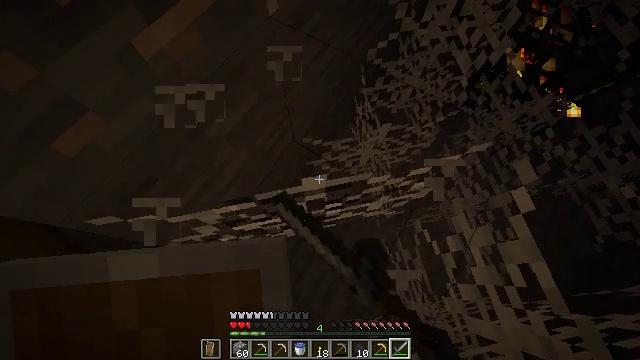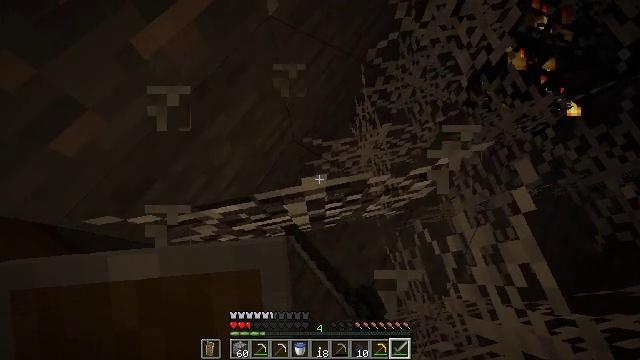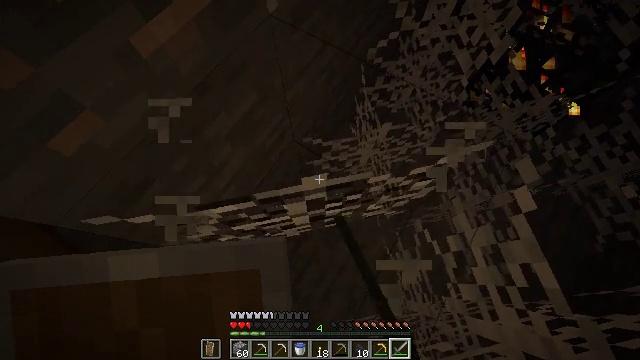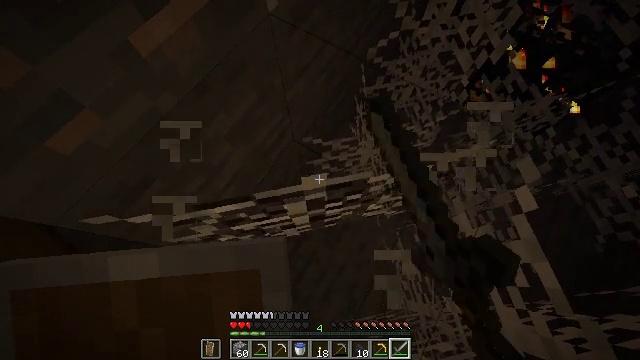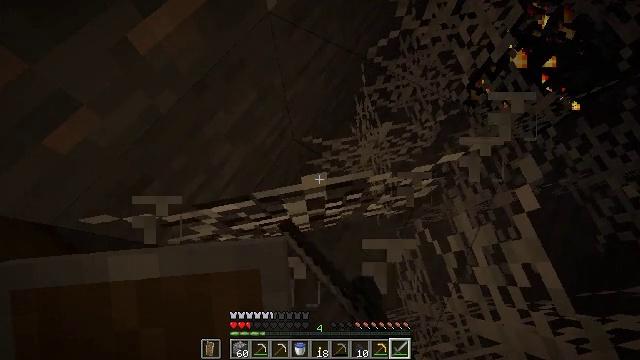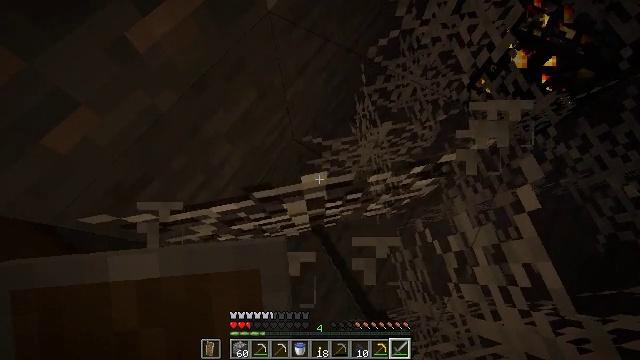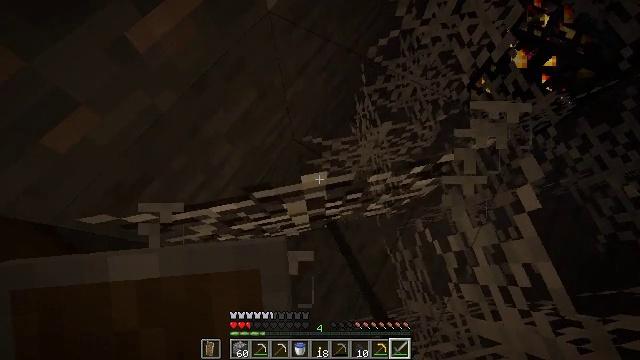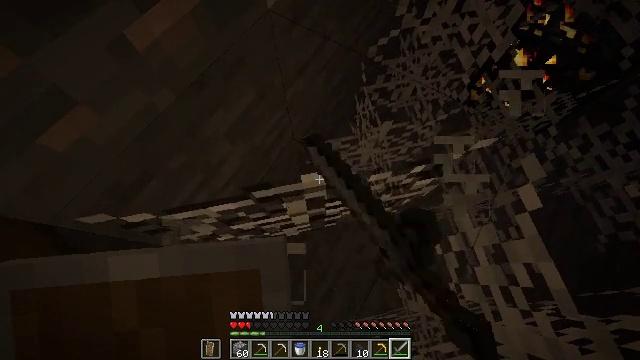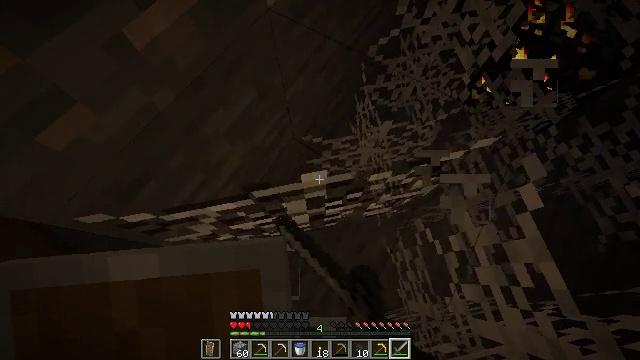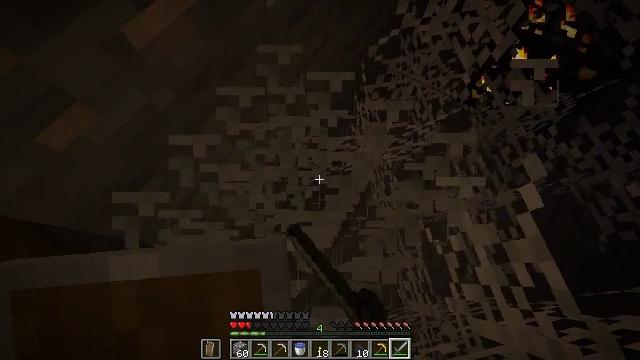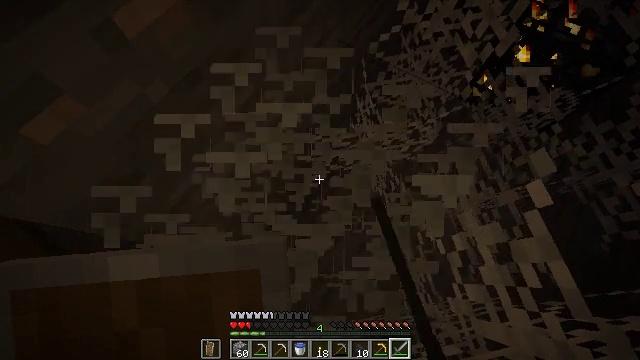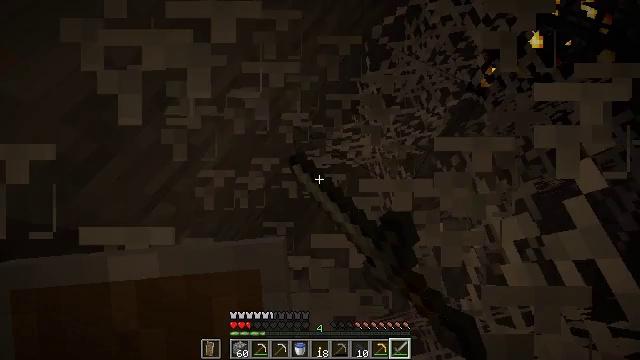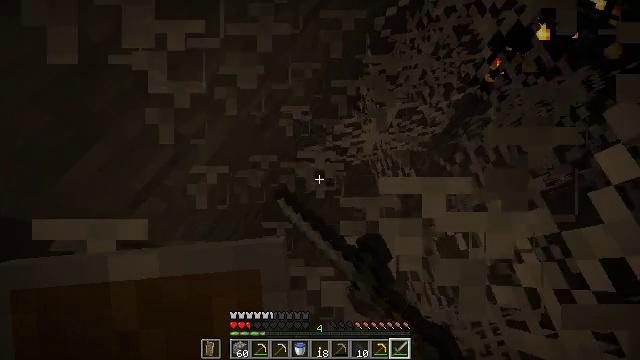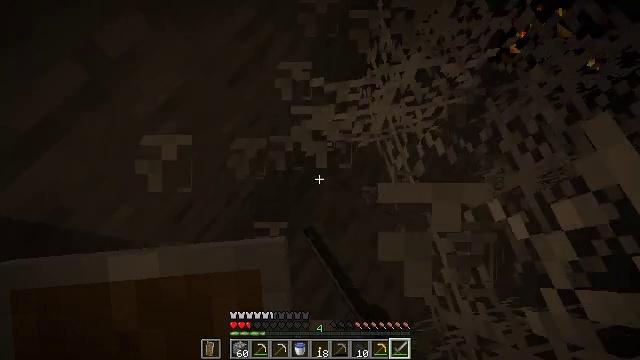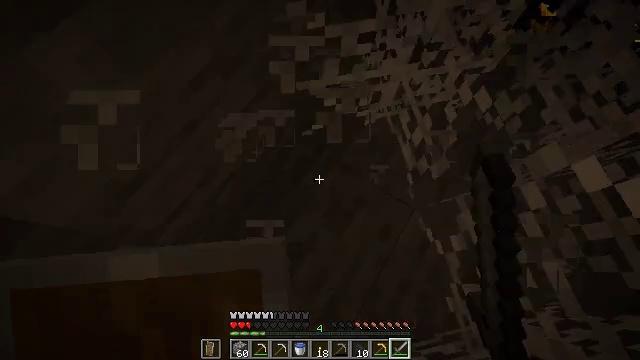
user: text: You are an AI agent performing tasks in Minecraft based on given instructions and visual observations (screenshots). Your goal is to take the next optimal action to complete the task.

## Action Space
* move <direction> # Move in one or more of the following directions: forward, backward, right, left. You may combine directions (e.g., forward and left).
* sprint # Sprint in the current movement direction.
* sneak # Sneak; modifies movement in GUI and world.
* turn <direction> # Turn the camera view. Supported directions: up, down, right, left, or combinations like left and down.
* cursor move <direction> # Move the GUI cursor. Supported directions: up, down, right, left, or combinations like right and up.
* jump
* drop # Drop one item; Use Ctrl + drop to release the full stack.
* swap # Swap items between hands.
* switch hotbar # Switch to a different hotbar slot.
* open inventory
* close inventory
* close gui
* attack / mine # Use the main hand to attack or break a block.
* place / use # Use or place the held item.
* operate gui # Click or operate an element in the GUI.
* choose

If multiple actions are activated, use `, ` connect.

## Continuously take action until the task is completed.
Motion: motion action
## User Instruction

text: Gather cobweb from abandoned mineshafts.
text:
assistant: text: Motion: attack / mine
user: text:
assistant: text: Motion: attack / mine
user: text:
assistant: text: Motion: attack / mine
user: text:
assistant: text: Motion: attack / mine
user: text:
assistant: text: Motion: attack / mine
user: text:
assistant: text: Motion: attack / mine
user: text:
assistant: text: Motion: attack / mine
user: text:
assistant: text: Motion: attack / mine
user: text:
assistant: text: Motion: attack / mine
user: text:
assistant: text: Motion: attack / mine
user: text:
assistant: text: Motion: attack / mine
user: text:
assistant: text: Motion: attack / mine
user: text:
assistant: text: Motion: attack / mine
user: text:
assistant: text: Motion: attack / mine
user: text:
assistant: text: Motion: attack / mine